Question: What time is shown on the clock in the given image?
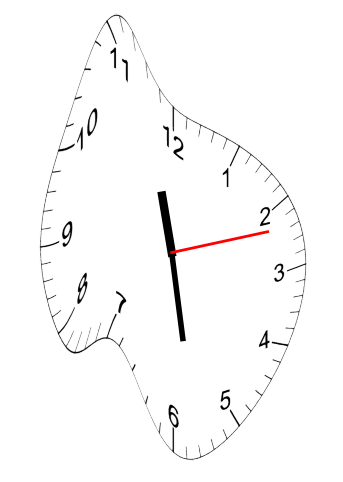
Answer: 11:28:12